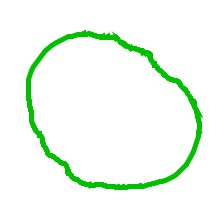
Shape: circle